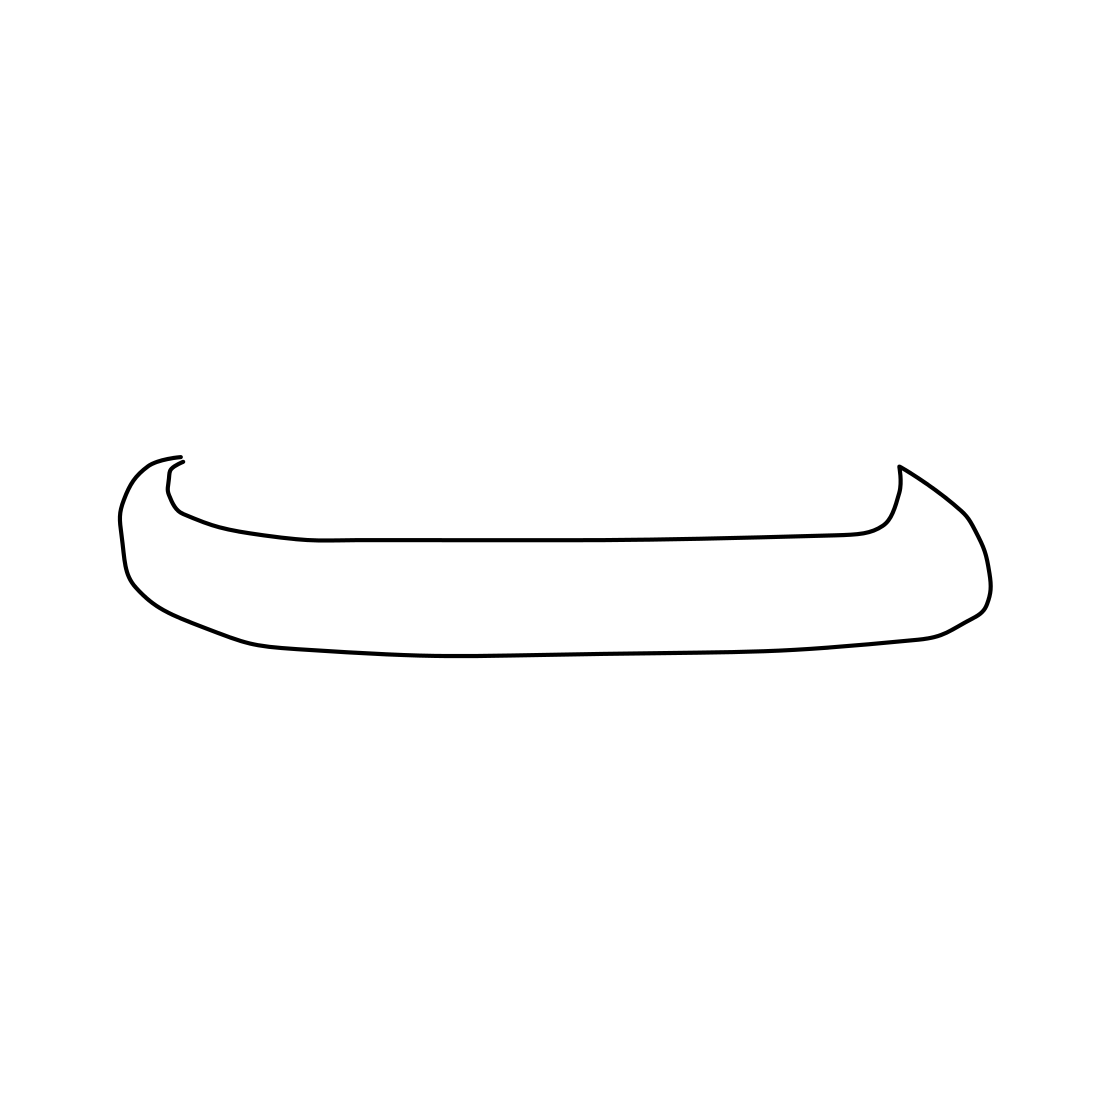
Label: canoe